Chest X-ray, PA view. Patient: 17 years old, sex M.
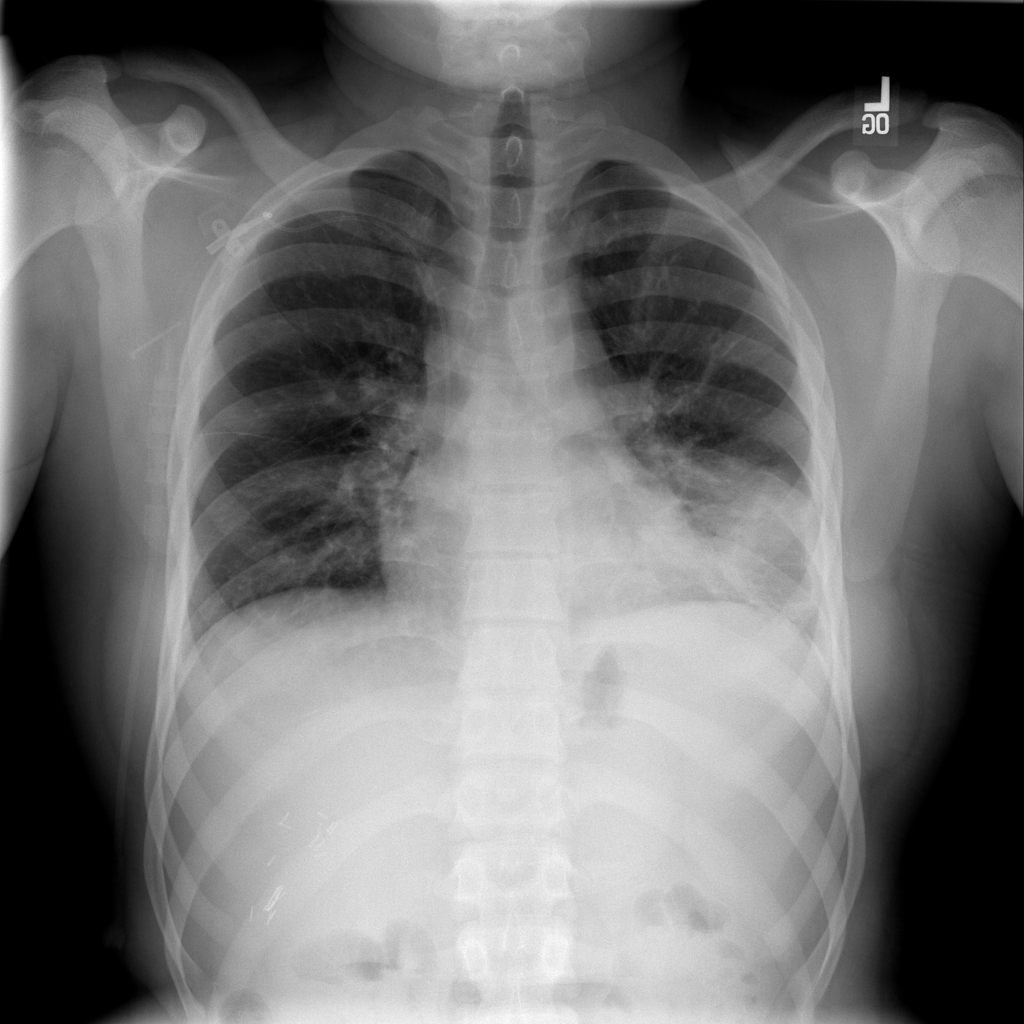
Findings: Consolidation, Infiltration